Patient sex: M
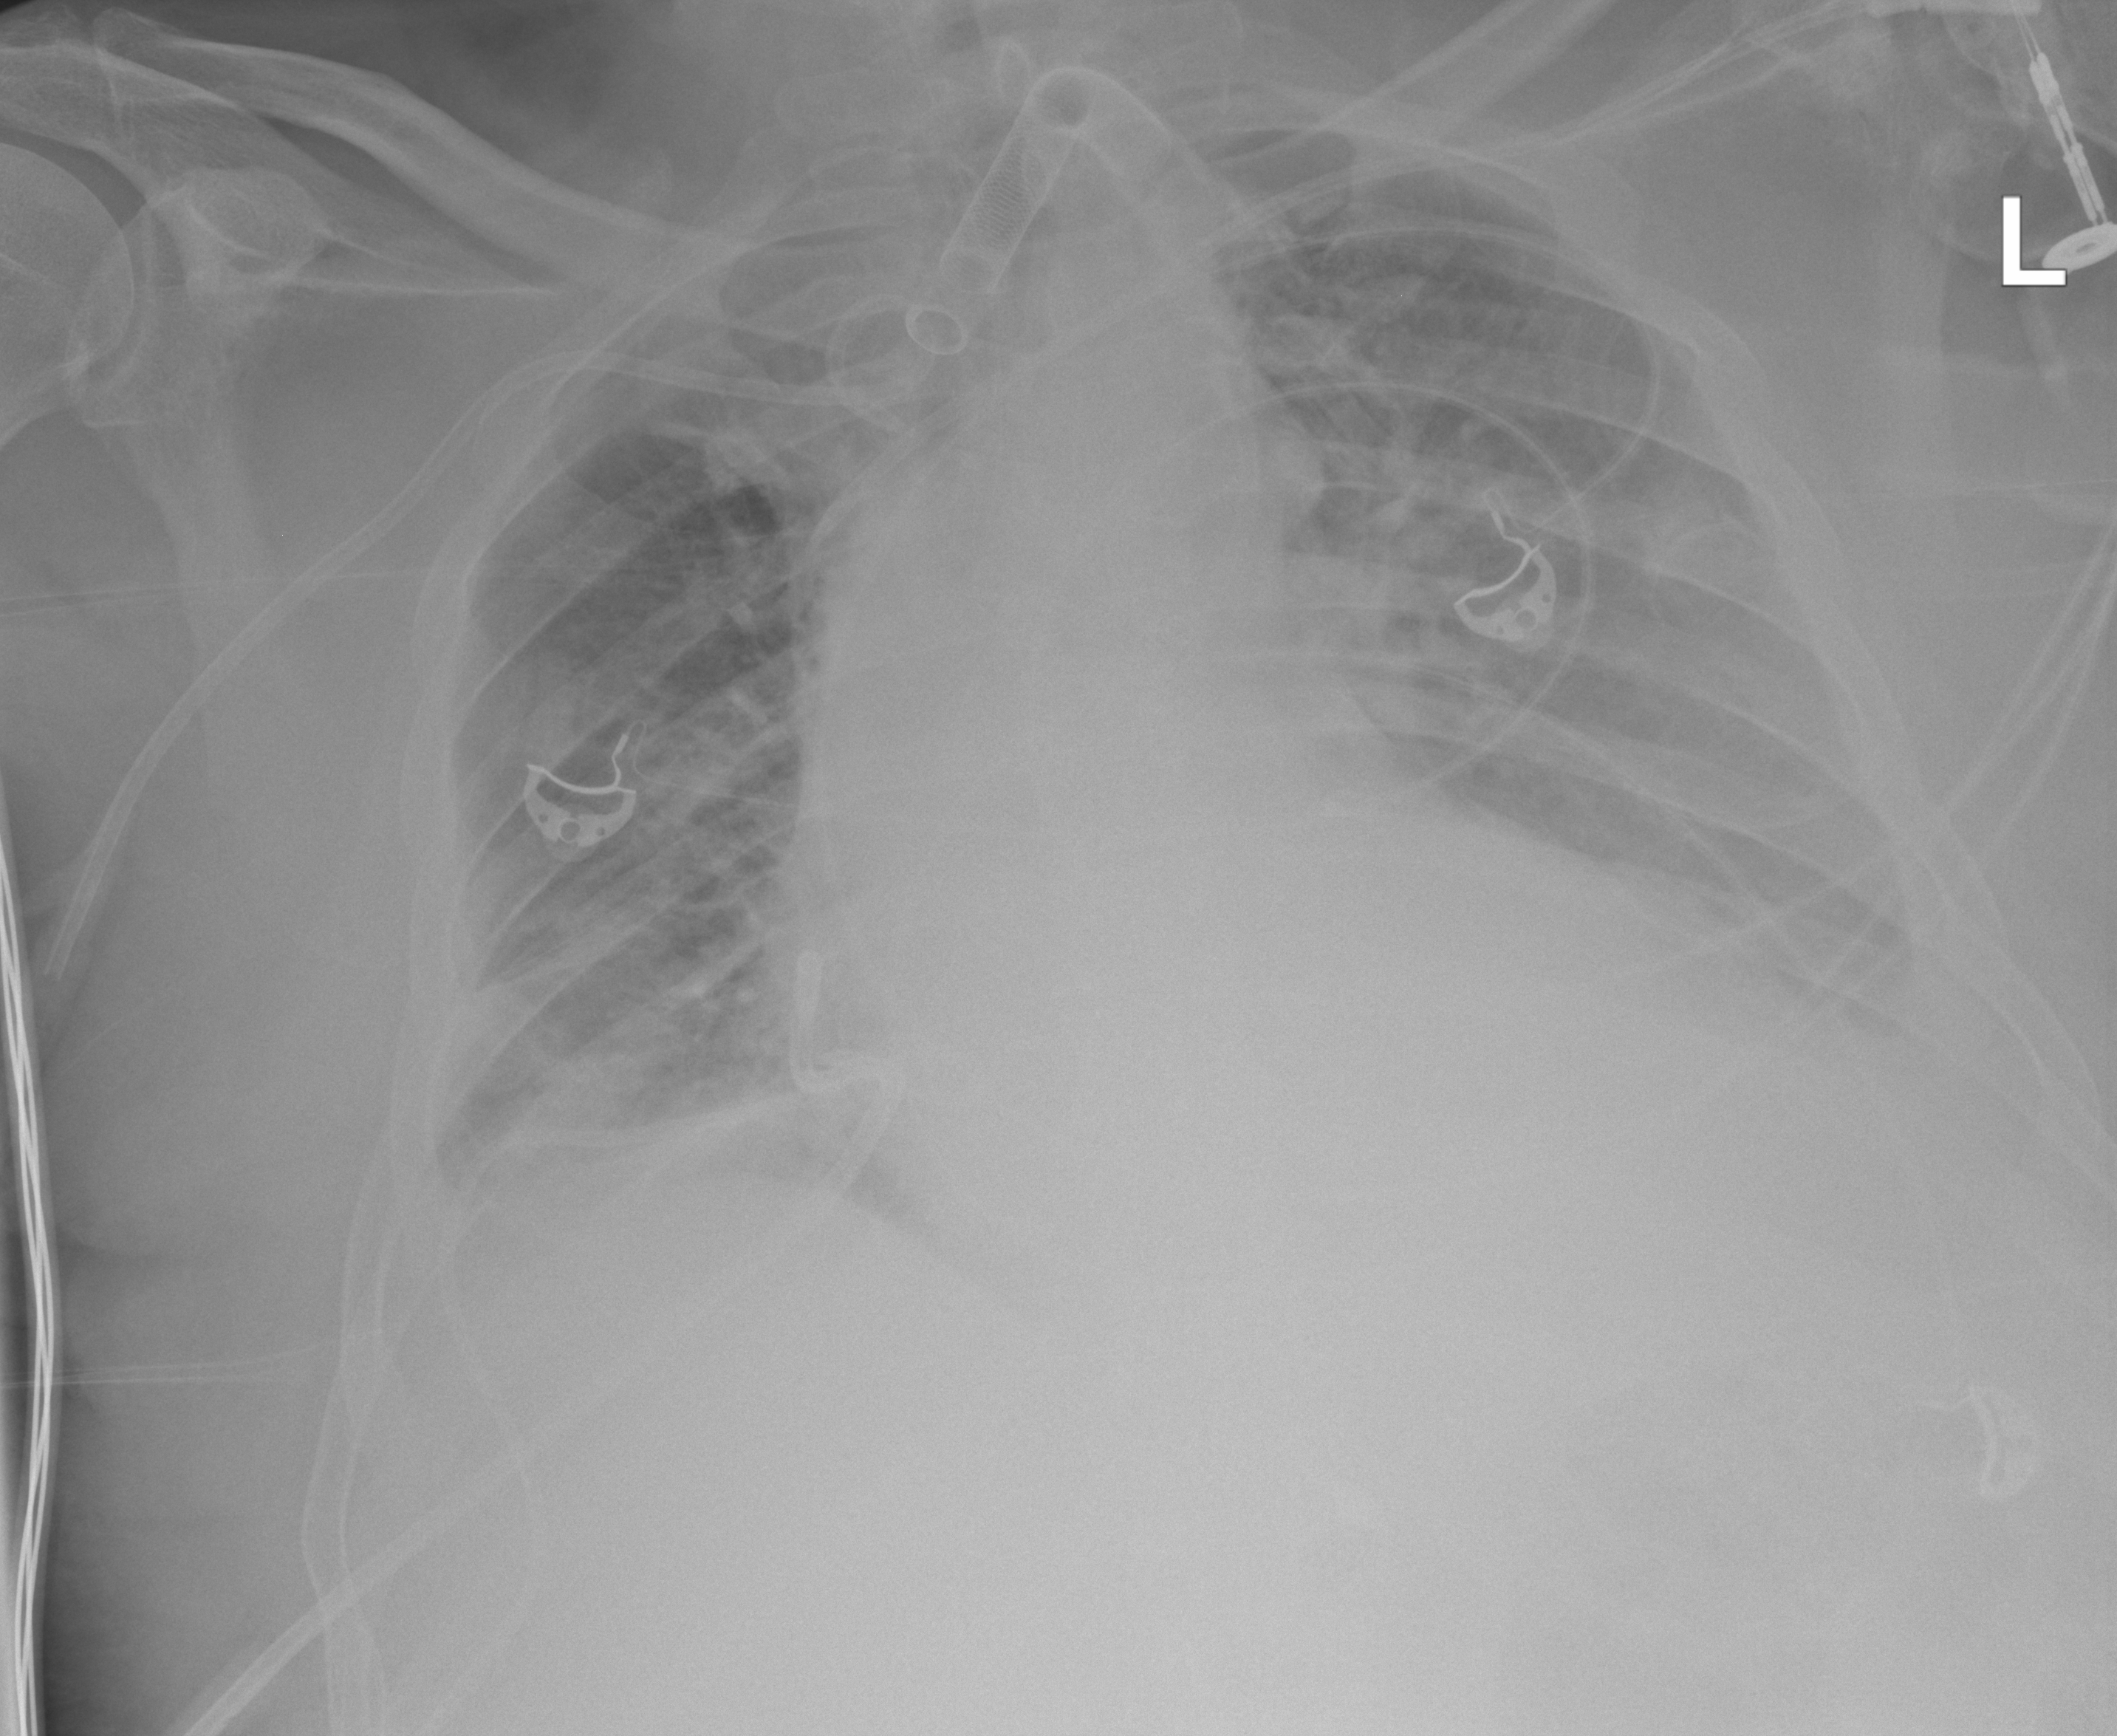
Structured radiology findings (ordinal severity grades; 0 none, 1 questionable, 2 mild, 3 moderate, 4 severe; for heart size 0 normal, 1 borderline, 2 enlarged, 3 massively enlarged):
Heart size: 2
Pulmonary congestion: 2
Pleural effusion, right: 2
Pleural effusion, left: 3
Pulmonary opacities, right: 2
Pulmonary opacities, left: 2
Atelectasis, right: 2
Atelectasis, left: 2